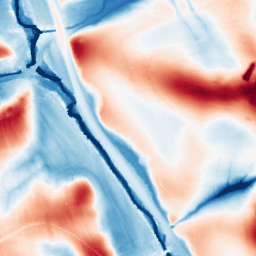
Category: edge_preserving
Decomposition family: guided
Decomposition parameters: radius: 32
eps: 0.001
Upsampling method: quartic
Upsampling parameters: scale: 4
Upsampling scale: 4